Question: Using Asp.net, I'm reading a path and showing all the files path in a runtime created Text box/boxes as follows:

These Files not just pdf but ppt, doc,docx, etc and the code which i used is:
'''
protected void SearchButton_Click(object sender, EventArgs e)
{
string dir = @"D:
ile path";
SearchResultPanel.Visible = true;
try
{
//Set the current directory.
Directory.SetCurrentDirectory(dir);
//search all files in path
string[] directoryEntries = Directory.GetFiles(dir, "*.*", SearchOption.AllDirectories);
int fill = directoryEntries.Length - 1;
//Total count of files & Decoration
SearchResultPanel.Controls.Add(new LiteralControl("<br />"));
Label leb = new Label();
SearchResultPanel.Controls.Add(new LiteralControl("The total files count: "));
leb.Text = directoryEntries.Length.ToString();
this.SearchResultPanel.Controls.Add(leb);
SearchResultPanel.Controls.Add(new LiteralControl("<hr />"));
//retriving the files in new labels
for (int i = 0; i < fill; i++)
{
TextBox NewText = new TextBox();
NewText.BorderStyle = BorderStyle.NotSet;
NewText.TextMode = TextBoxMode.MultiLine;
NewText.Width = 380;
NewText.Height = 40;
TextBox NewTextP = new TextBox();
NewTextP.BorderStyle = BorderStyle.NotSet;
NewTextP.TextMode = TextBoxMode.MultiLine;
NewTextP.Width = 380;
NewTextP.Height = 40;
Button ButtonOpen = new Button();
ButtonOpen.Text = "Open";
//fill the text boxes with file entries
String path = directoryEntries[i];
NewText.Text = directoryEntries[i];
NewTextP.Text = "Dummy Paragraph";
**ButtonOpen.Click += OpenFile(path);**
//new line
SearchResultPanel.Controls.Add(new LiteralControl("<br />"));
//show the text box
this.SearchResultPanel.Controls.Add(NewText);
SearchResultPanel.Controls.Add(new LiteralControl("&#09;"));
this.SearchResultPanel.Controls.Add(NewTextP);
SearchResultPanel.Controls.Add(new LiteralControl("&#09;"));
this.SearchResultPanel.Controls.Add(ButtonOpen);
}//end of for
}//end of try
catch (DirectoryNotFoundException ex)
{
Console.WriteLine("The specified directory does not exist. {0}", ex);
}
'''
I'm getting a problem @ 'ButtonOpen.Click += OpenFile(path);' as how to open the path associate file on the click of OPEN button.
Any Suggessions?
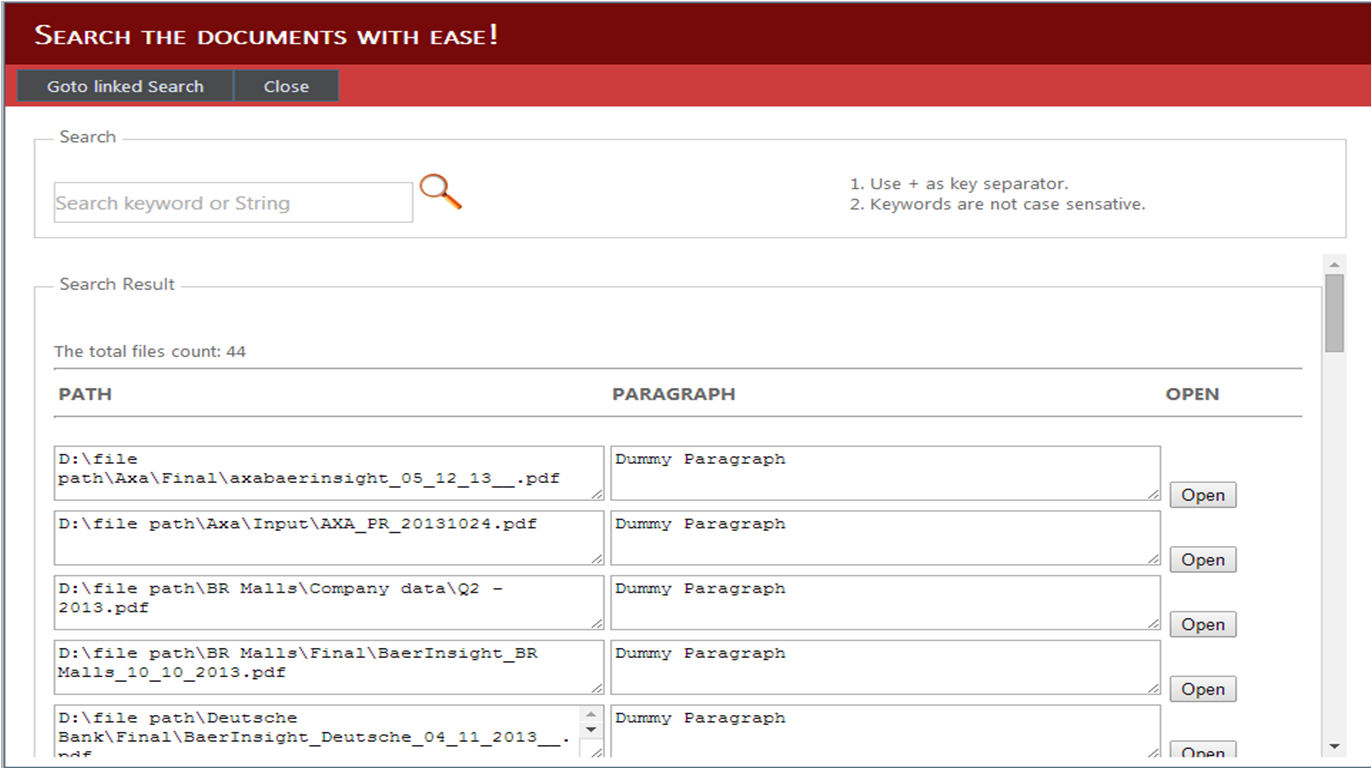
Answer: Please See this solution. I have tested now with sample.Please Mark as answered if you got help from this.
I hardcoded the file path. You can get it from text box and assign to filePath variable.
This is Link Button Click event. You have to use System.IO and System .NET as extra libraries, which is for Path.getExtention() and WebClient Class.
'''
protected void LinkButton1_Click(object sender, EventArgs e)
{
string filePath = "C:\GIHAN\Employee Profile - Senior Engineer Technology.docx";
string fileExtention = Path.GetExtension(filePath);
WebClient client = new WebClient();
Byte[] buffer = client.DownloadData(filePath);
Response.ContentType = ReturnExtension(fileExtention);
Response.AddHeader("content-length", buffer.Length.ToString());
Response.BinaryWrite(buffer);
}
protected void Button1_Click(object sender, EventArgs e)
{
}
private string ReturnExtension(string fileExtension)
{
switch (fileExtension)
{
case ".htm":
case ".html":
case ".log":
return "text/HTML";
case ".txt":
return "text/plain";
case ".doc":
return "application/ms-word";
case ".tiff":
case ".tif":
return "image/tiff";
case ".asf":
return "video/x-ms-asf";
case ".avi":
return "video/avi";
case ".zip":
return "application/zip";
case ".xls":
case ".csv":
return "application/vnd.ms-excel";
case ".gif":
return "image/gif";
case ".jpg":
case "jpeg":
return "image/jpeg";
case ".bmp":
return "image/bmp";
case ".wav":
return "audio/wav";
case ".mp3":
return "audio/mpeg3";
case ".mpg":
case "mpeg":
return "video/mpeg";
case ".rtf":
return "application/rtf";
case ".asp":
return "text/asp";
case ".pdf":
return "application/pdf";
case ".fdf":
return "application/vnd.fdf";
case ".ppt":
return "application/mspowerpoint";
case ".dwg":
return "image/vnd.dwg";
case ".msg":
return "application/msoutlook";
case ".xml":
case ".sdxl":
return "application/xml";
case ".xdp":
return "application/vnd.adobe.xdp+xml";
default:
return "application/octet-stream";
}
}
}
'''
}